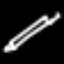
Label: pencil